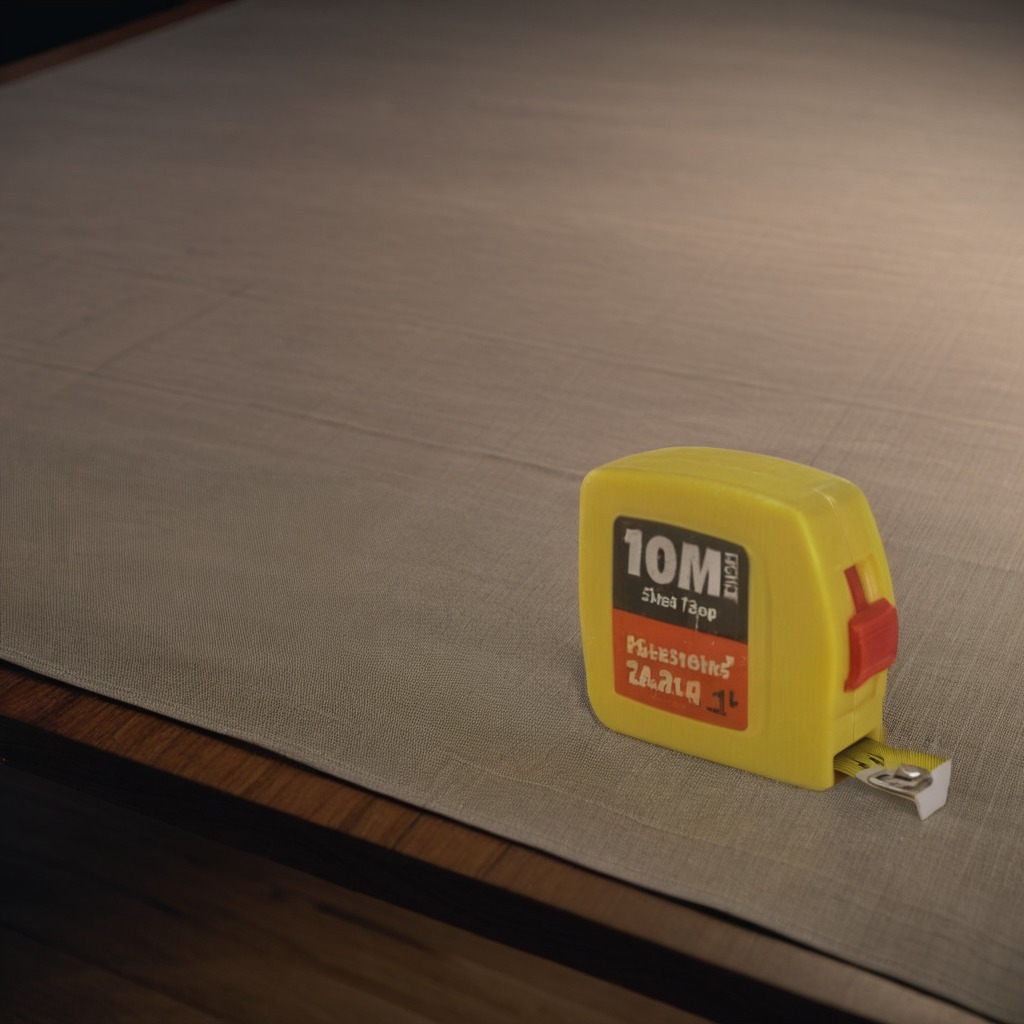
A measuring tape is lying on the wooden table inside a workshop at night.